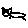
Label: cat